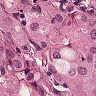
Metastatic tissue present: yes